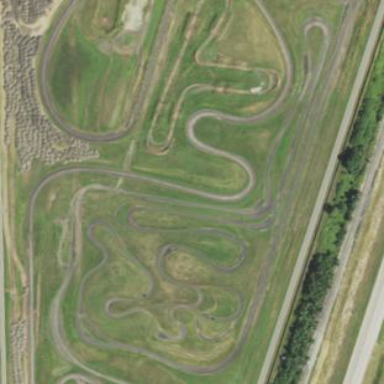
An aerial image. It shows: Dirt track road classified as grade3. Used for motor sports.